Question: I'm trying to include <URL> into my project but I cannot get the letter little "o" to work,
My font-awesome.css.scss.erb
'''
@font-face {
font-family: "FontAwesome";
src: url('<%= asset_path('fontawesome-webfont.eot') %>');
src: url('<%= asset_path('fontawesome-webfont.eot') + '?#iefix' %>') format('eot'), url('<%= asset_path('fontawesome-webfont.woff') %>') format('woff'), url('<%= asset_path('fontawesome-webfont.ttf') %>') format('truetype'), url('<%= asset_path('fontawesome-webfont.svg') + '#FontAwesome' %>') format('svg');
font-weight: normal;
font-style: normal;
}
// Other stuff,,,,,,
'''
my own css
'''
body {
font-family: "FontAwesome"
}
'''
What happens is that the text changes to some serif font, soo something is changing, but the letter "o" is not displayed, I tried various gems but none seems to work.
I also tried different browsers (Chrome, FF, Safari)
As OS I Use Lion 10.7.5
I have also configured the assets path.

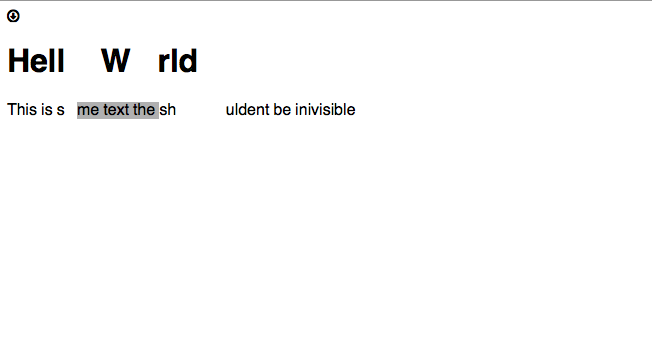
Answer: You shouldn't be using FontAwesome as the font face for your body. You'll want to restrict it to a particular class or something like that.